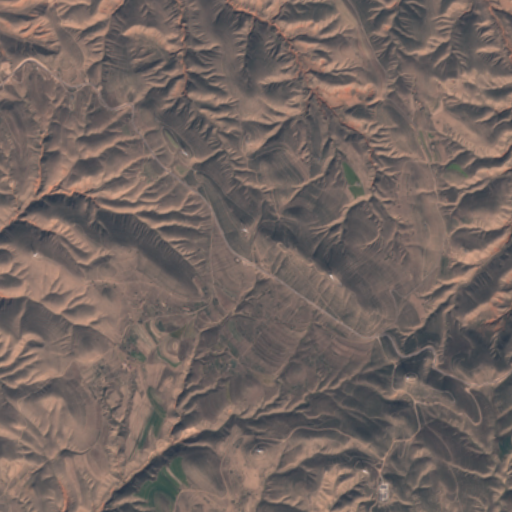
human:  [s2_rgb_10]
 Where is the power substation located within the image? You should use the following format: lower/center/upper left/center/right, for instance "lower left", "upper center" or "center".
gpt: The power substation is located in the lower right of the image.
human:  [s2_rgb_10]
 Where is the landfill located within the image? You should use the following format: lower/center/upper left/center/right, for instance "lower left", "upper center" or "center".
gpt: There is no landfill in the image.